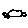
Label: car